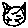
Label: cat